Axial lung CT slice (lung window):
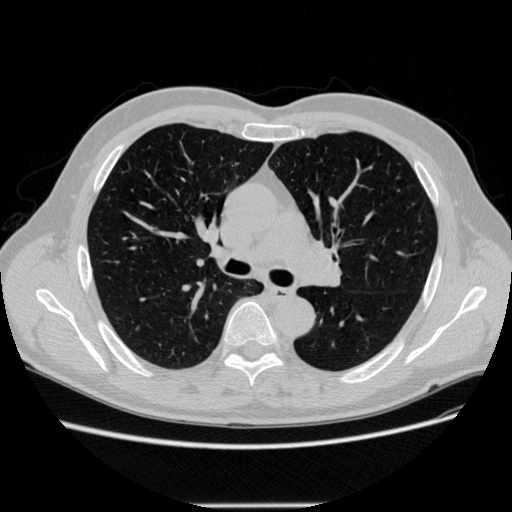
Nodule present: no